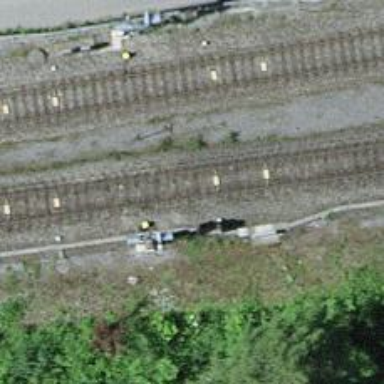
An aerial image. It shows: Railway signal.